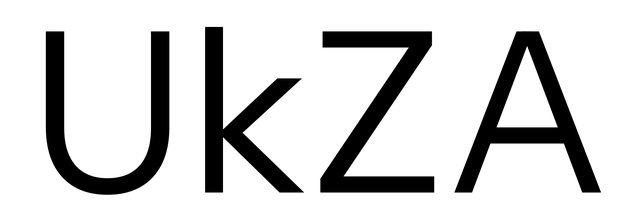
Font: InstrumentSans_Regular